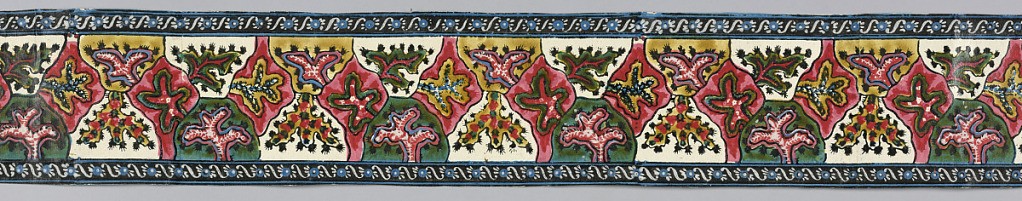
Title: Border
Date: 1820–40
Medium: Block-printed on handmade paper
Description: Design consists of a "patchwork style" imbrication of irregular shapes containing stylized trees. The edgings are the reverse of one another: narrow bands of s or reverse-s shapes connecting partially petalled discs. Printed in red, yellow, blue, green, black and white.

H# 194